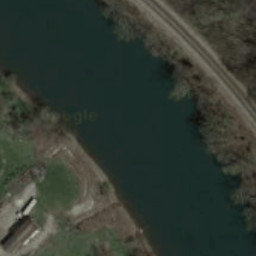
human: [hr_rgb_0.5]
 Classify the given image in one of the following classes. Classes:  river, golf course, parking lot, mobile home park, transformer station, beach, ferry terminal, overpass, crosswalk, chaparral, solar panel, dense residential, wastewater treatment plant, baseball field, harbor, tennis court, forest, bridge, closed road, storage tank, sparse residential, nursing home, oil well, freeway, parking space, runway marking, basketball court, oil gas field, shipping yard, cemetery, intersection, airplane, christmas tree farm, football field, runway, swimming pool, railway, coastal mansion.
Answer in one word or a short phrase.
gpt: river